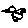
Label: bird